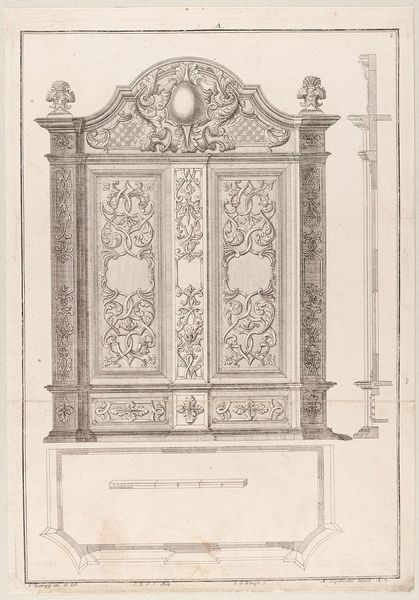
Titel: Querschnitt, Grund- und Aufriss eines Schrankes
Künstler: Martin Engelbrecht
Standort: Hamburg
Institution: Museum für Kunst und Gewerbe Hamburg
Schlagwörter: holz, barock, rokkoko, renaissance, schrank, grafik, graphik, ornamente, fotografie, photographie, druckgraphik, druckgrafik, radierung, stich, fuck, kunstgewerbe, rauten, laubwerk, blattwerk, kupferstich, kunsthandwerk, söule, bandelwerk, reproduktionen, industriedesign, druckerzeugnisse, pisse, ornamentstich, vorlageblätter, pussy stank, pisse in meinen arschbacken